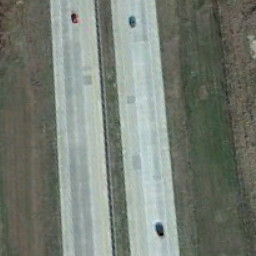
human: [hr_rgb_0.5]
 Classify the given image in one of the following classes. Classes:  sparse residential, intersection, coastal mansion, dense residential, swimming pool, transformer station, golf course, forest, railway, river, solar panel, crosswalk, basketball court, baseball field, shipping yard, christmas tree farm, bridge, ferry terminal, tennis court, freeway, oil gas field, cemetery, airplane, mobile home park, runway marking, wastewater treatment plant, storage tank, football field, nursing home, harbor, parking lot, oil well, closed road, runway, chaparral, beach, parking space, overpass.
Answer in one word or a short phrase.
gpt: freeway